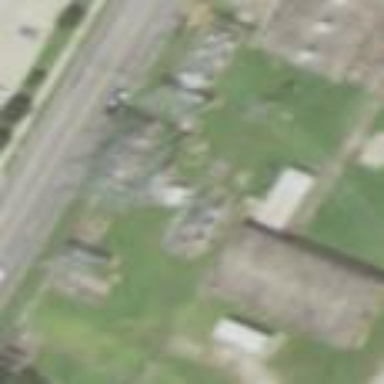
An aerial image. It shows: Outdoor power substation surrounded by fence. The substation is specifically for distribution purposes.